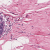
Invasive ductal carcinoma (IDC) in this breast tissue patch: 0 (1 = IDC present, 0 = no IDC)